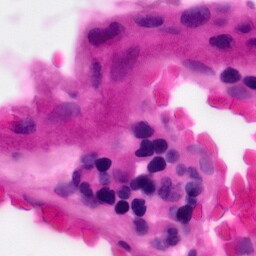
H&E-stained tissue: Pancreatic